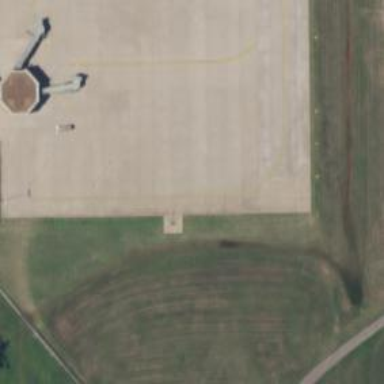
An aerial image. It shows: View of taxiway at the airport.